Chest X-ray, PA view. Patient: 31 years old, sex F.
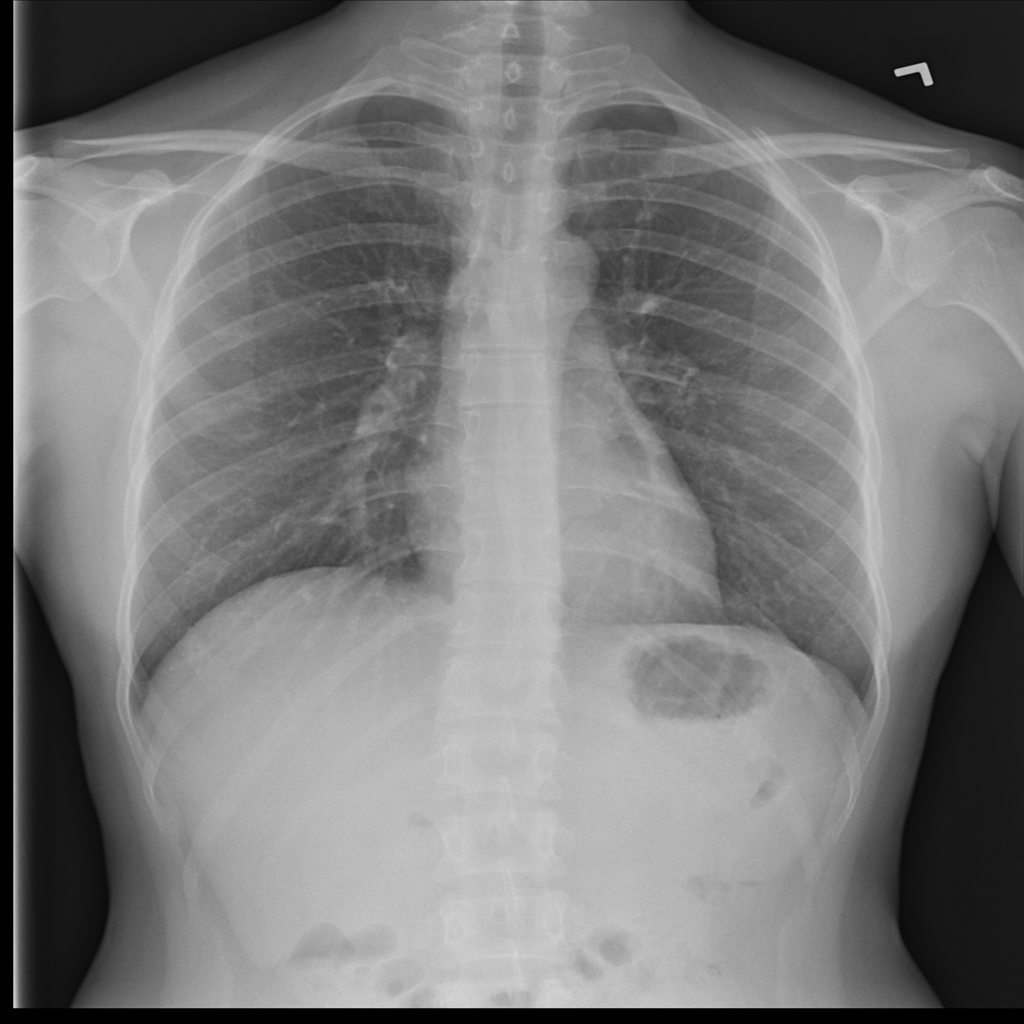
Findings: No Finding